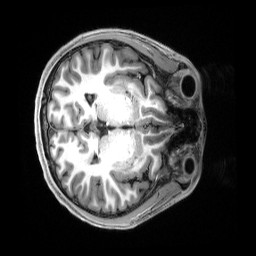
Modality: T1w
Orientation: axial
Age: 18
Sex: male
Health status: healthy
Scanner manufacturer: siemens
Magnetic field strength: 3 T
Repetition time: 2.5 s
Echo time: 0.00222 s